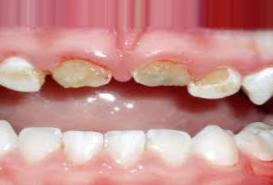
Condition: Caries